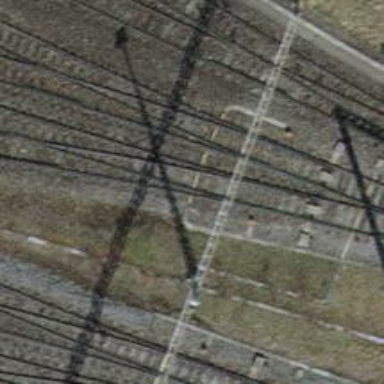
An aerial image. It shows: Railway switch.